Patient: sex M, age 64
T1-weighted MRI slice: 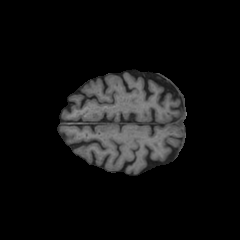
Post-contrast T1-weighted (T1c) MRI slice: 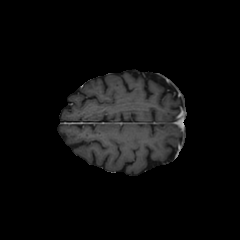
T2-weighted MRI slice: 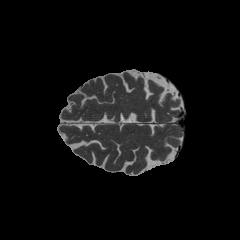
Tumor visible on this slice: no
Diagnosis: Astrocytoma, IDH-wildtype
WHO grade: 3